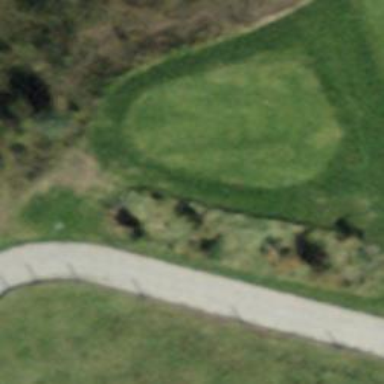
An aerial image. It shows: Grass area designated as golf tee.